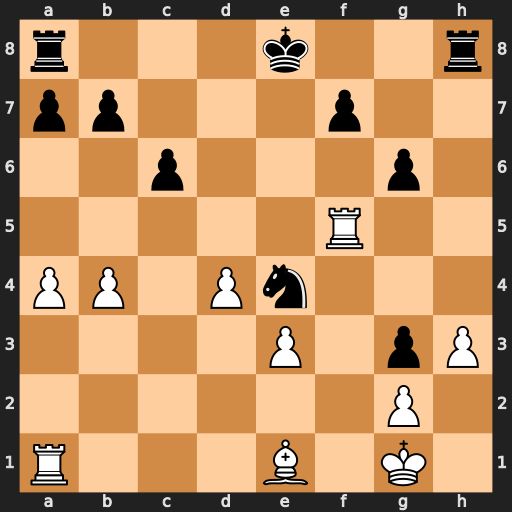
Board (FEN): r3k2r/pp3p2/2p3p1/5R2/PP1Pn3/4P1pP/6P1/R3B1K1
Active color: w
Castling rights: kq
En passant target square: -
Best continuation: Re5+ Kd7 Rxe4